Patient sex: F
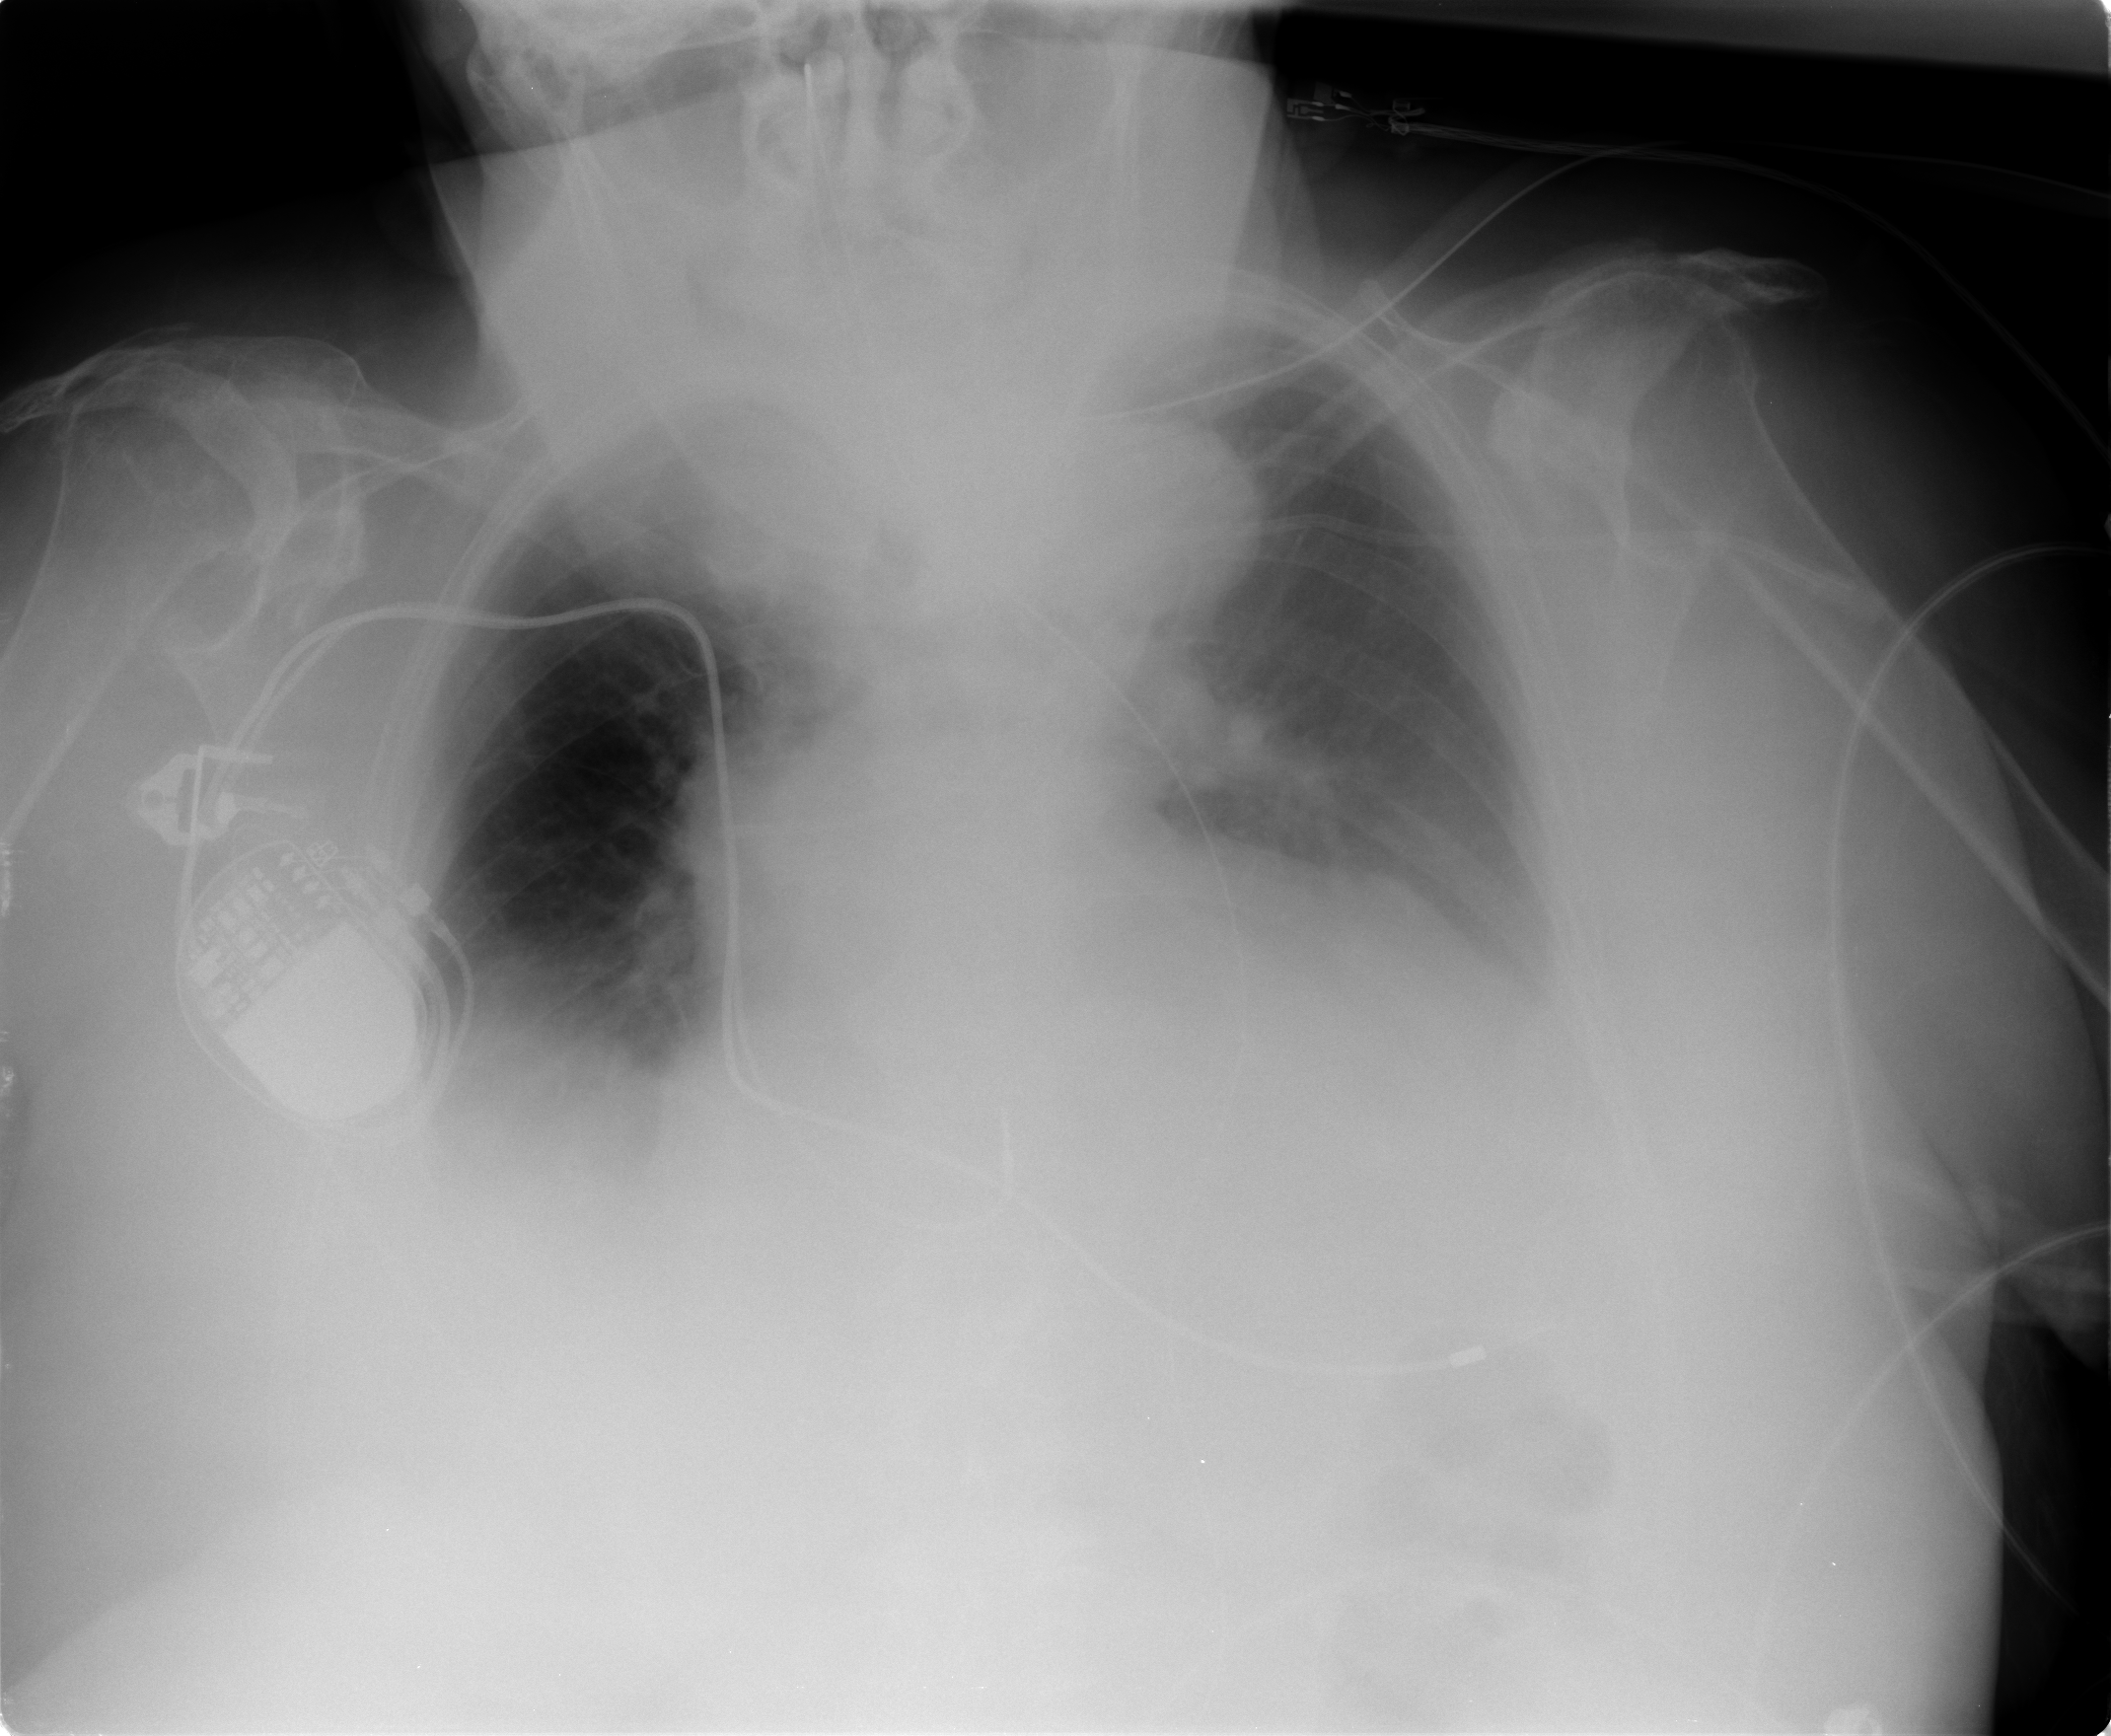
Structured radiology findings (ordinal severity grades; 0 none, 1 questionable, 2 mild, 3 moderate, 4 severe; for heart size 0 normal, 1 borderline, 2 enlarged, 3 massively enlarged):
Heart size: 3
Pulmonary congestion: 2
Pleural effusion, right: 2
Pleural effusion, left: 2
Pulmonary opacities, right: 0
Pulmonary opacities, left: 0
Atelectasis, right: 2
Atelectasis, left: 2